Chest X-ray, AP view. Patient: 27 years old, sex F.
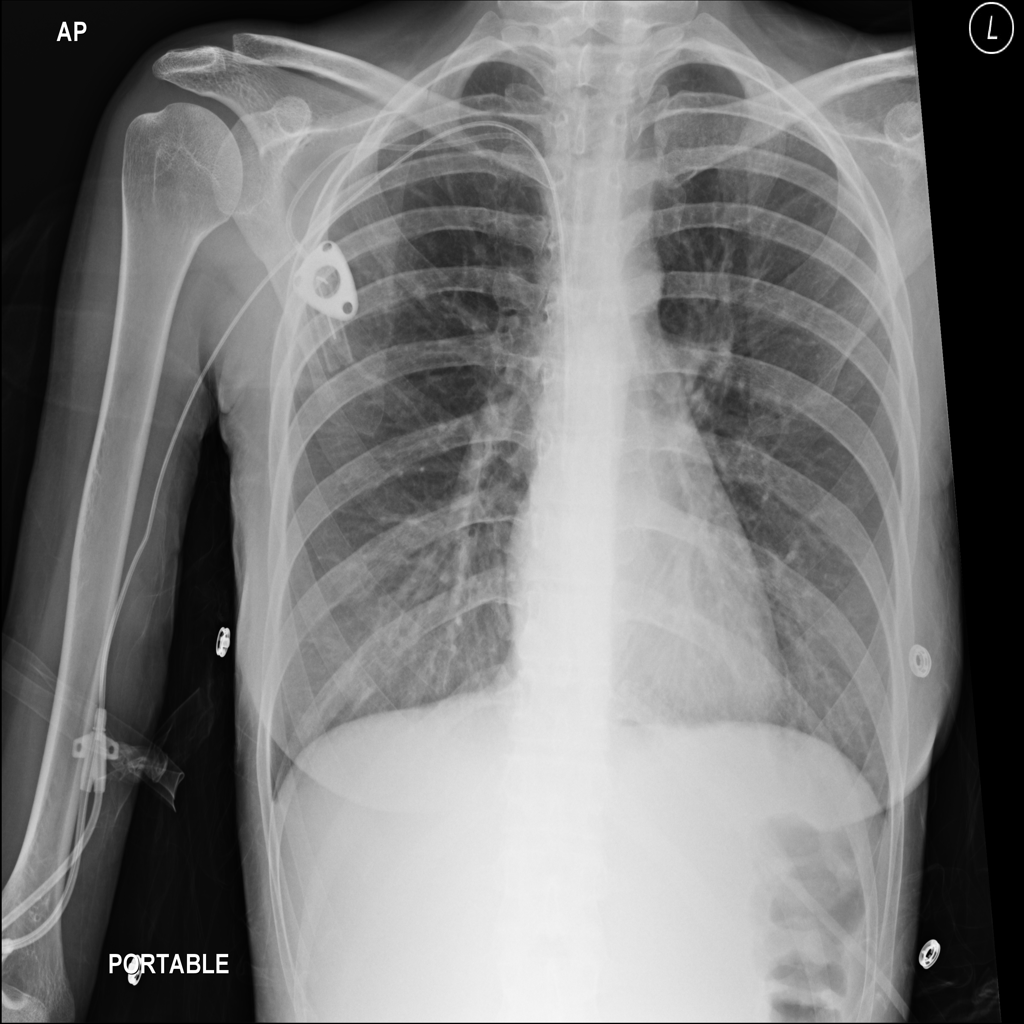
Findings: No Finding